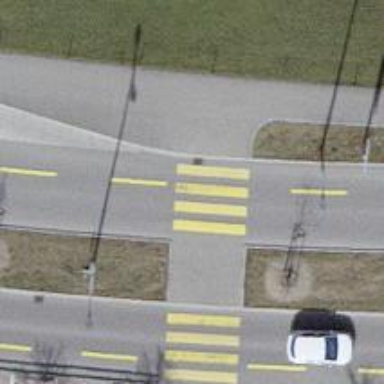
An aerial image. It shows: Uncontrolled crossing on the road.